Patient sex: M
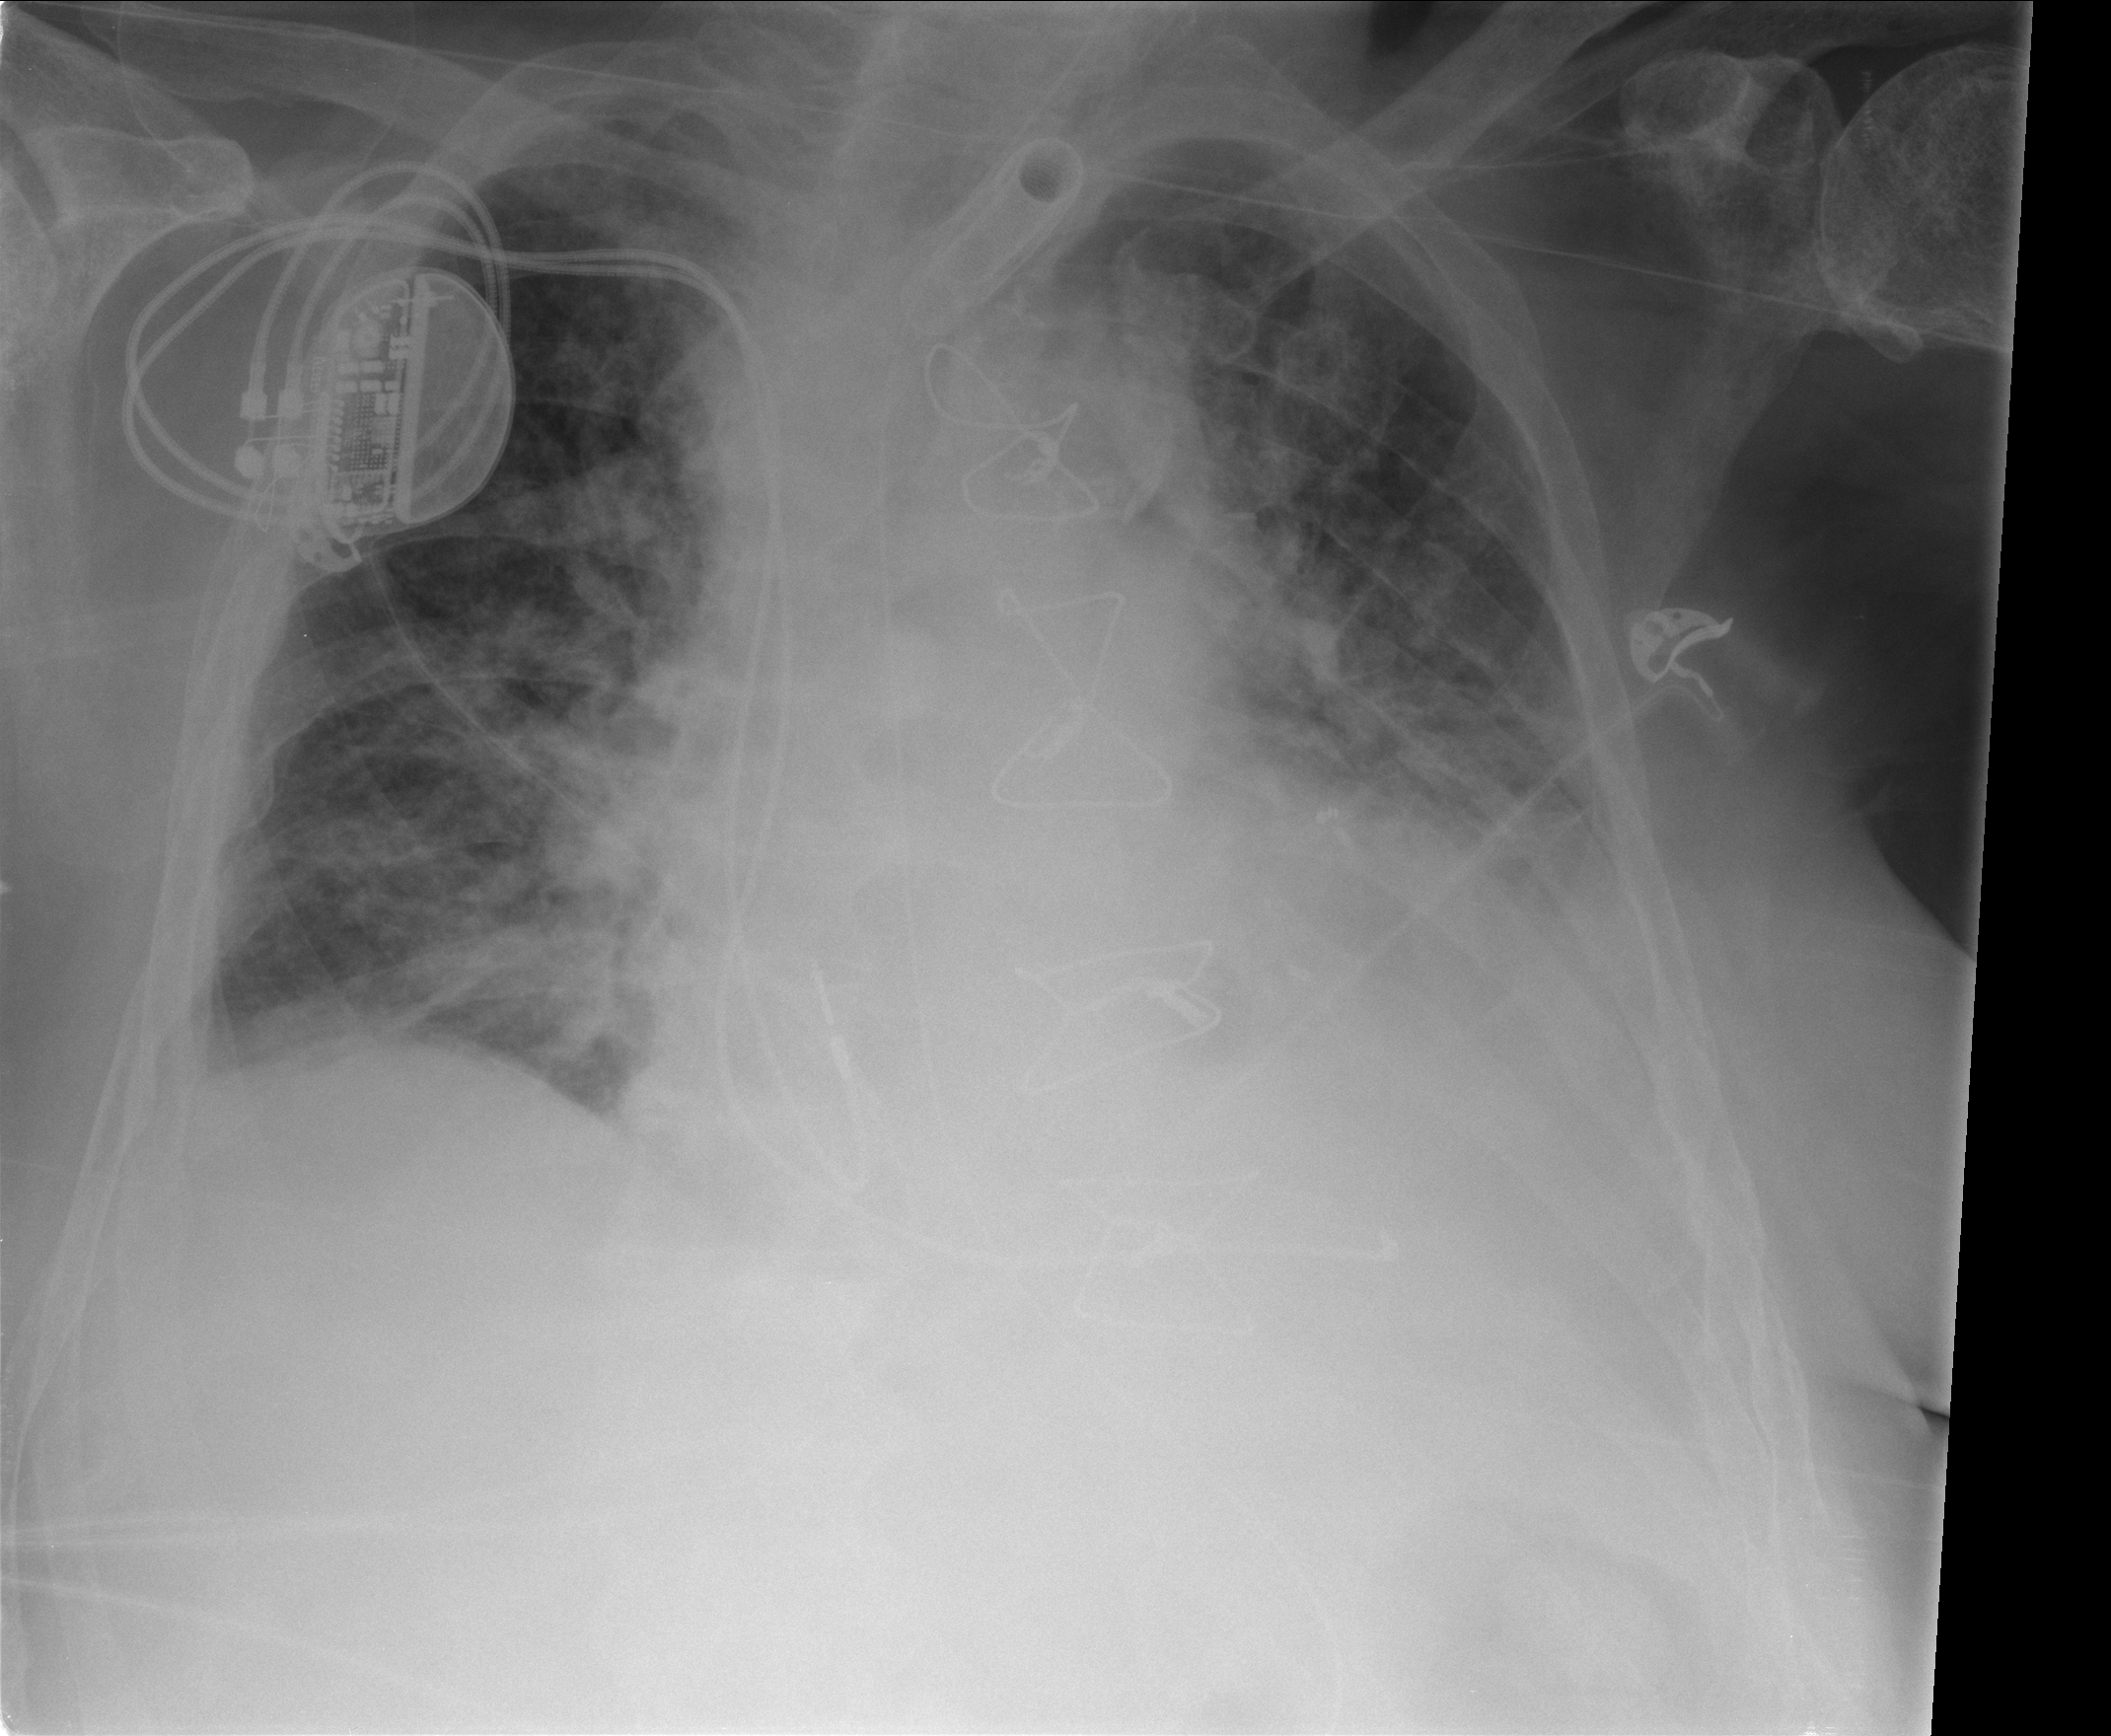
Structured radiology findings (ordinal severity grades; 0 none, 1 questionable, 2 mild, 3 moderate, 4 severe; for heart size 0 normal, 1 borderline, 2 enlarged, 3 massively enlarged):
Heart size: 1
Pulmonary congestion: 2
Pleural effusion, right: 1
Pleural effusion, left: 2
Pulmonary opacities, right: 2
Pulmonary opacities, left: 2
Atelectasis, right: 2
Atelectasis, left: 2